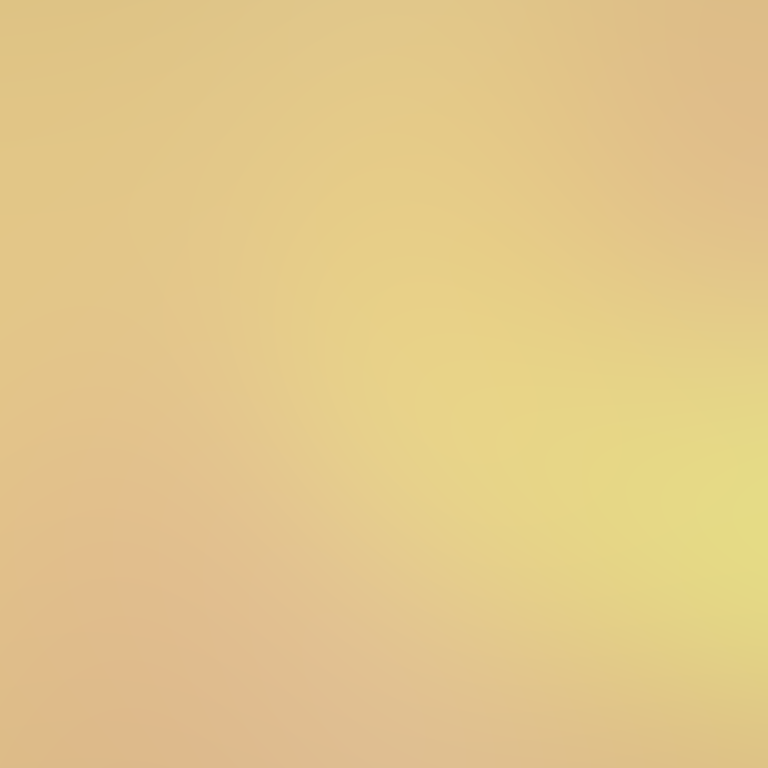
Abstract light effect, smooth gradient from warm yellow to soft beige, calm atmosphere, diffuse light, no room, no furniture, no objects.